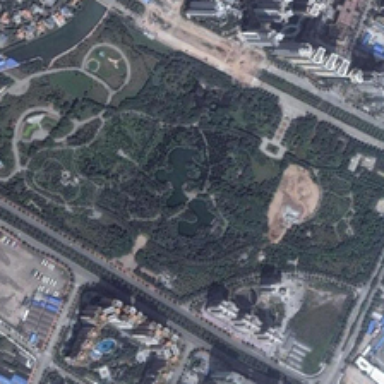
A park with many green trees and a pond is surrounded by many buildings .